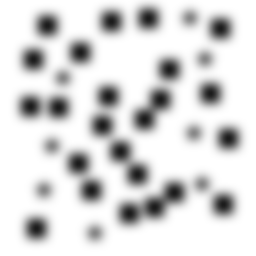
Squares: 24
Triangles: 0
Stars: 8
Total shapes: 32